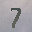
Label: 7